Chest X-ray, AP view. Patient: 31 years old, sex M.
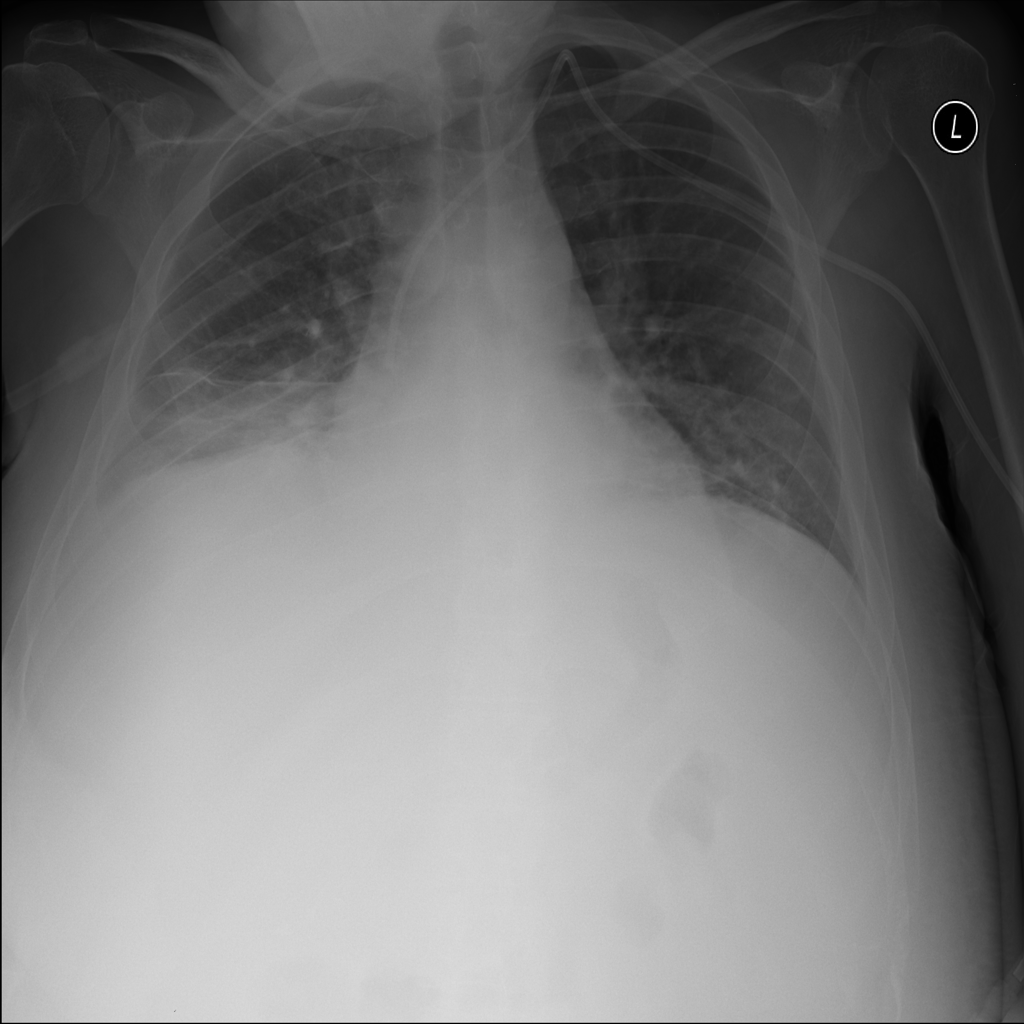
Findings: Atelectasis, Effusion, Infiltration